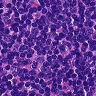
Metastatic tissue present: no